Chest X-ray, PA view. Patient: 32 years old, sex M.
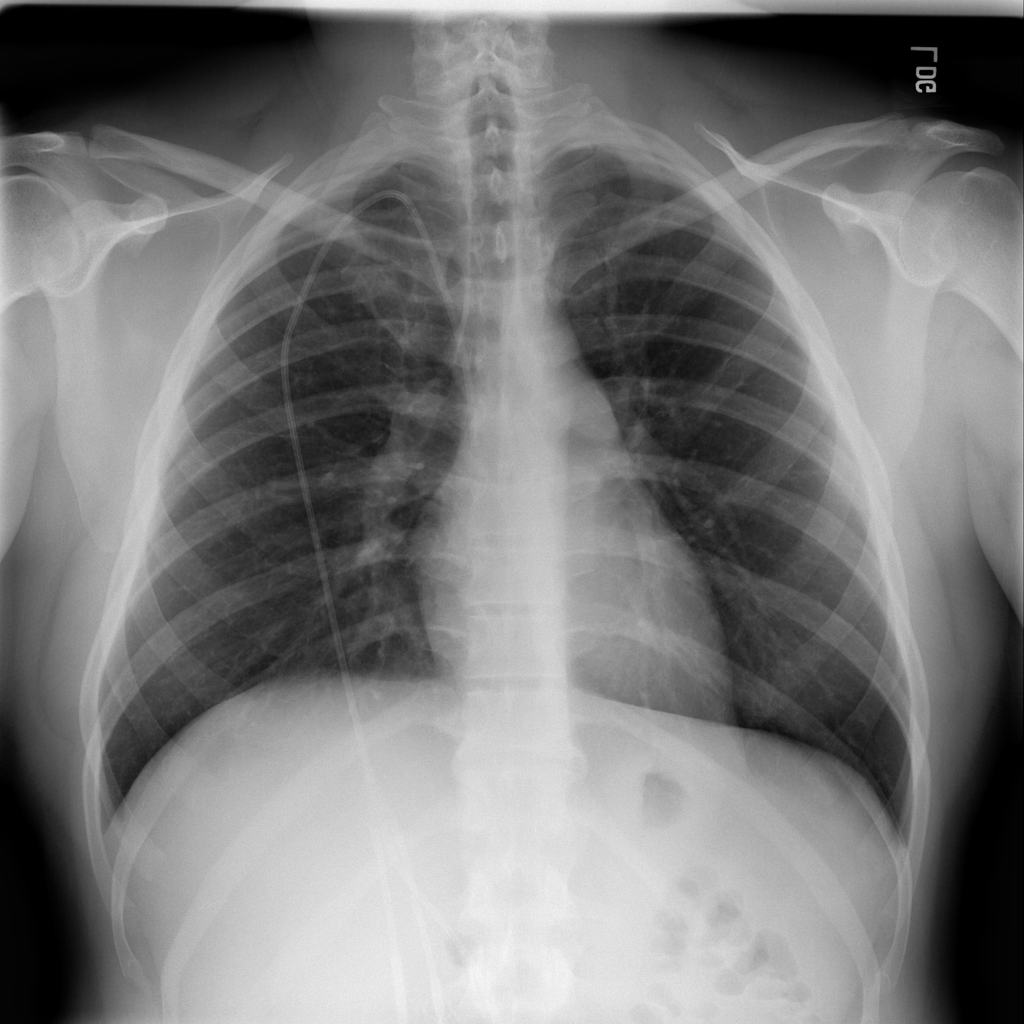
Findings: No Finding